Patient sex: F
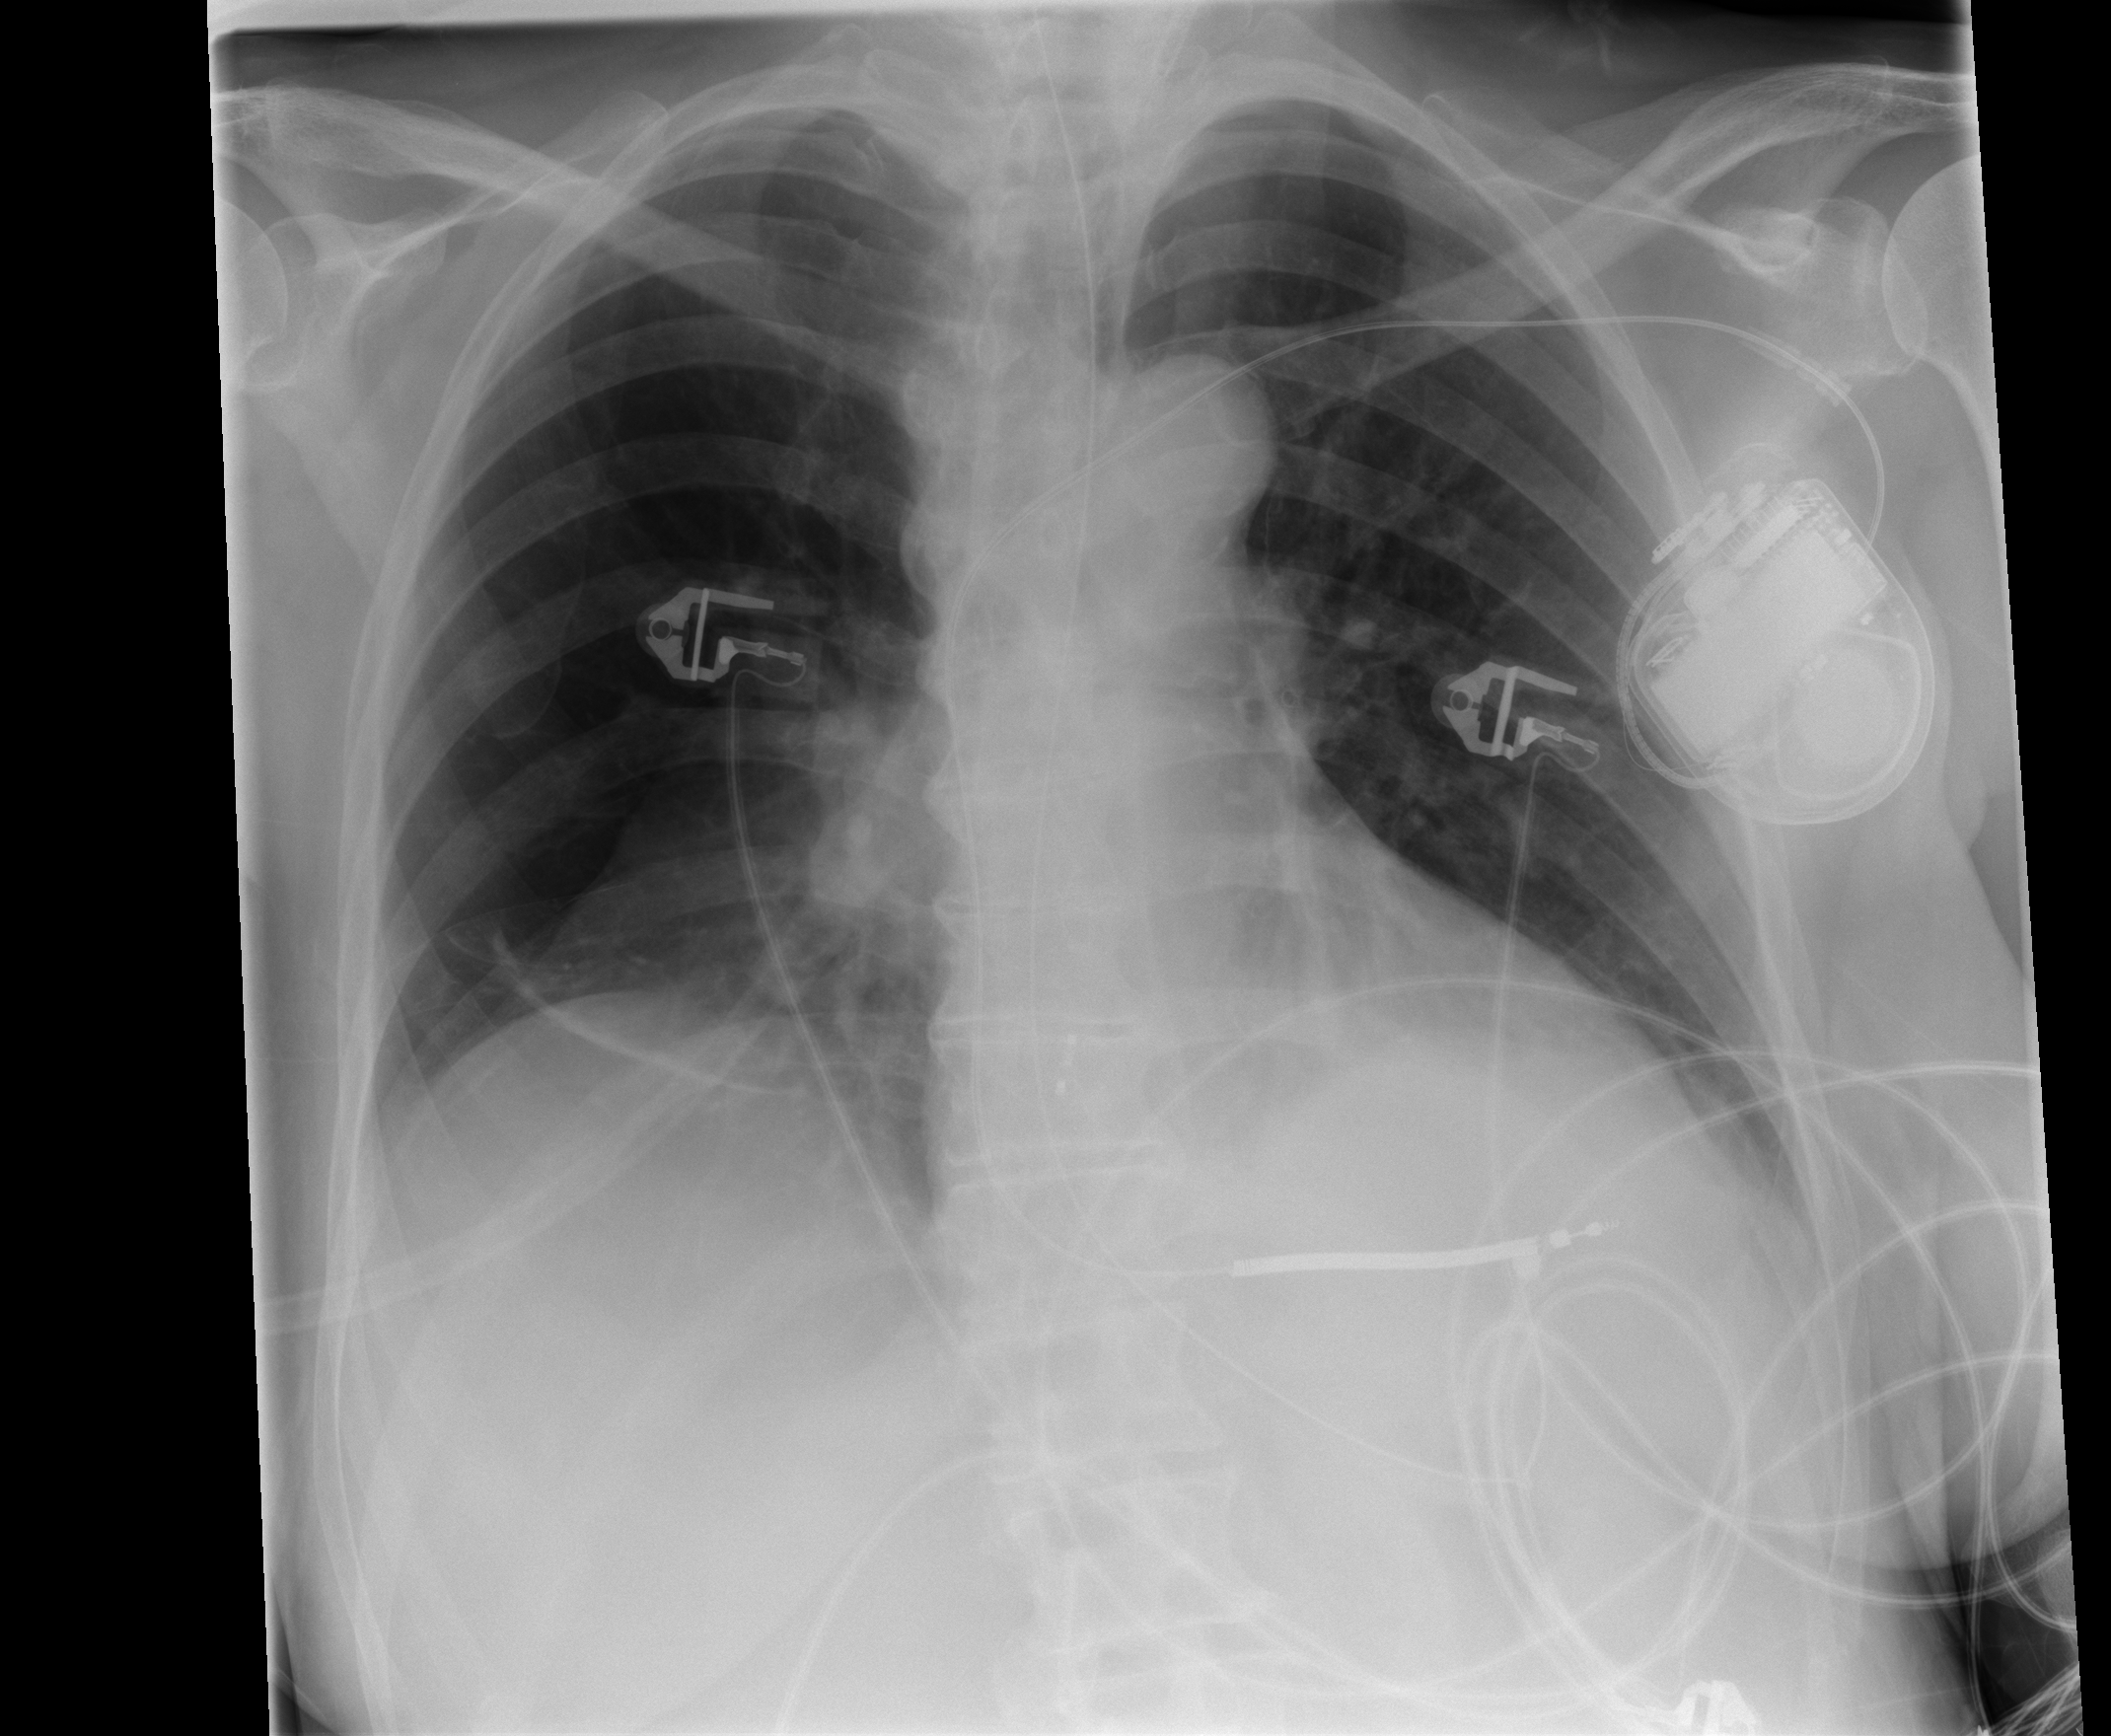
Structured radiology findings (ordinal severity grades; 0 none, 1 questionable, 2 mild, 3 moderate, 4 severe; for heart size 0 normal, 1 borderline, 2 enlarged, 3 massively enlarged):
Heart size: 1
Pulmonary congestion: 0
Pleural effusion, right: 0
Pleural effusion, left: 0
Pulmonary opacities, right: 0
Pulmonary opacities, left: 0
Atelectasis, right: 2
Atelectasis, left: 0